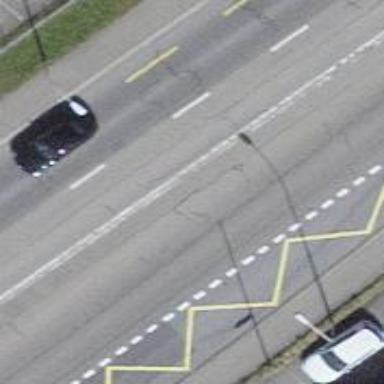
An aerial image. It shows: Bus stop equipped with public transport stop position.